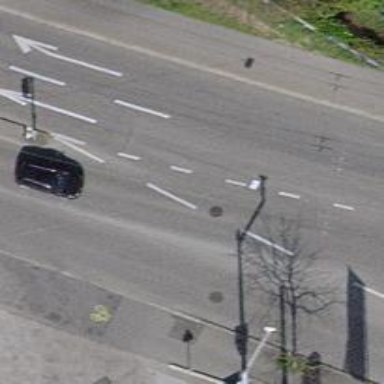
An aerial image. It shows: Road with traffic signals.